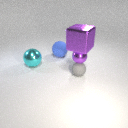
small gray rubber sphere to the right of large cyan metal sphere